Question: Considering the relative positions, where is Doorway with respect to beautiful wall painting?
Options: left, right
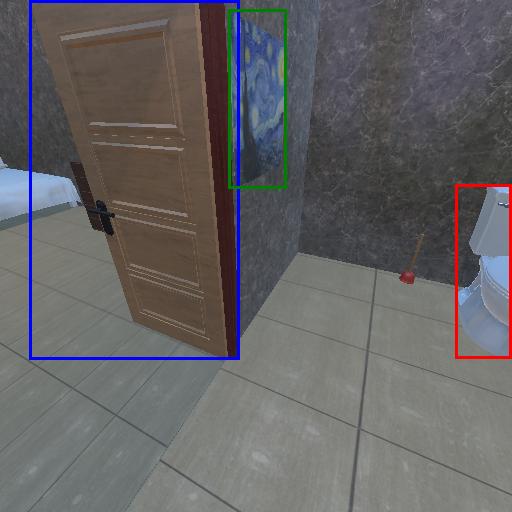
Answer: left